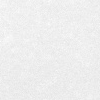
Atmospheric dust classification: dusty